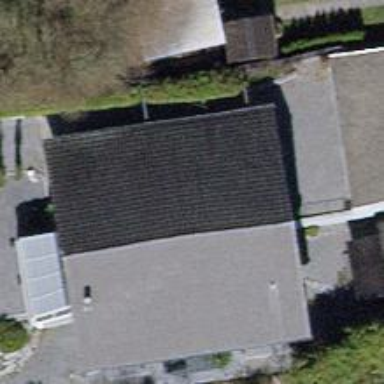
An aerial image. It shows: Building with tiled roof.